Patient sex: M
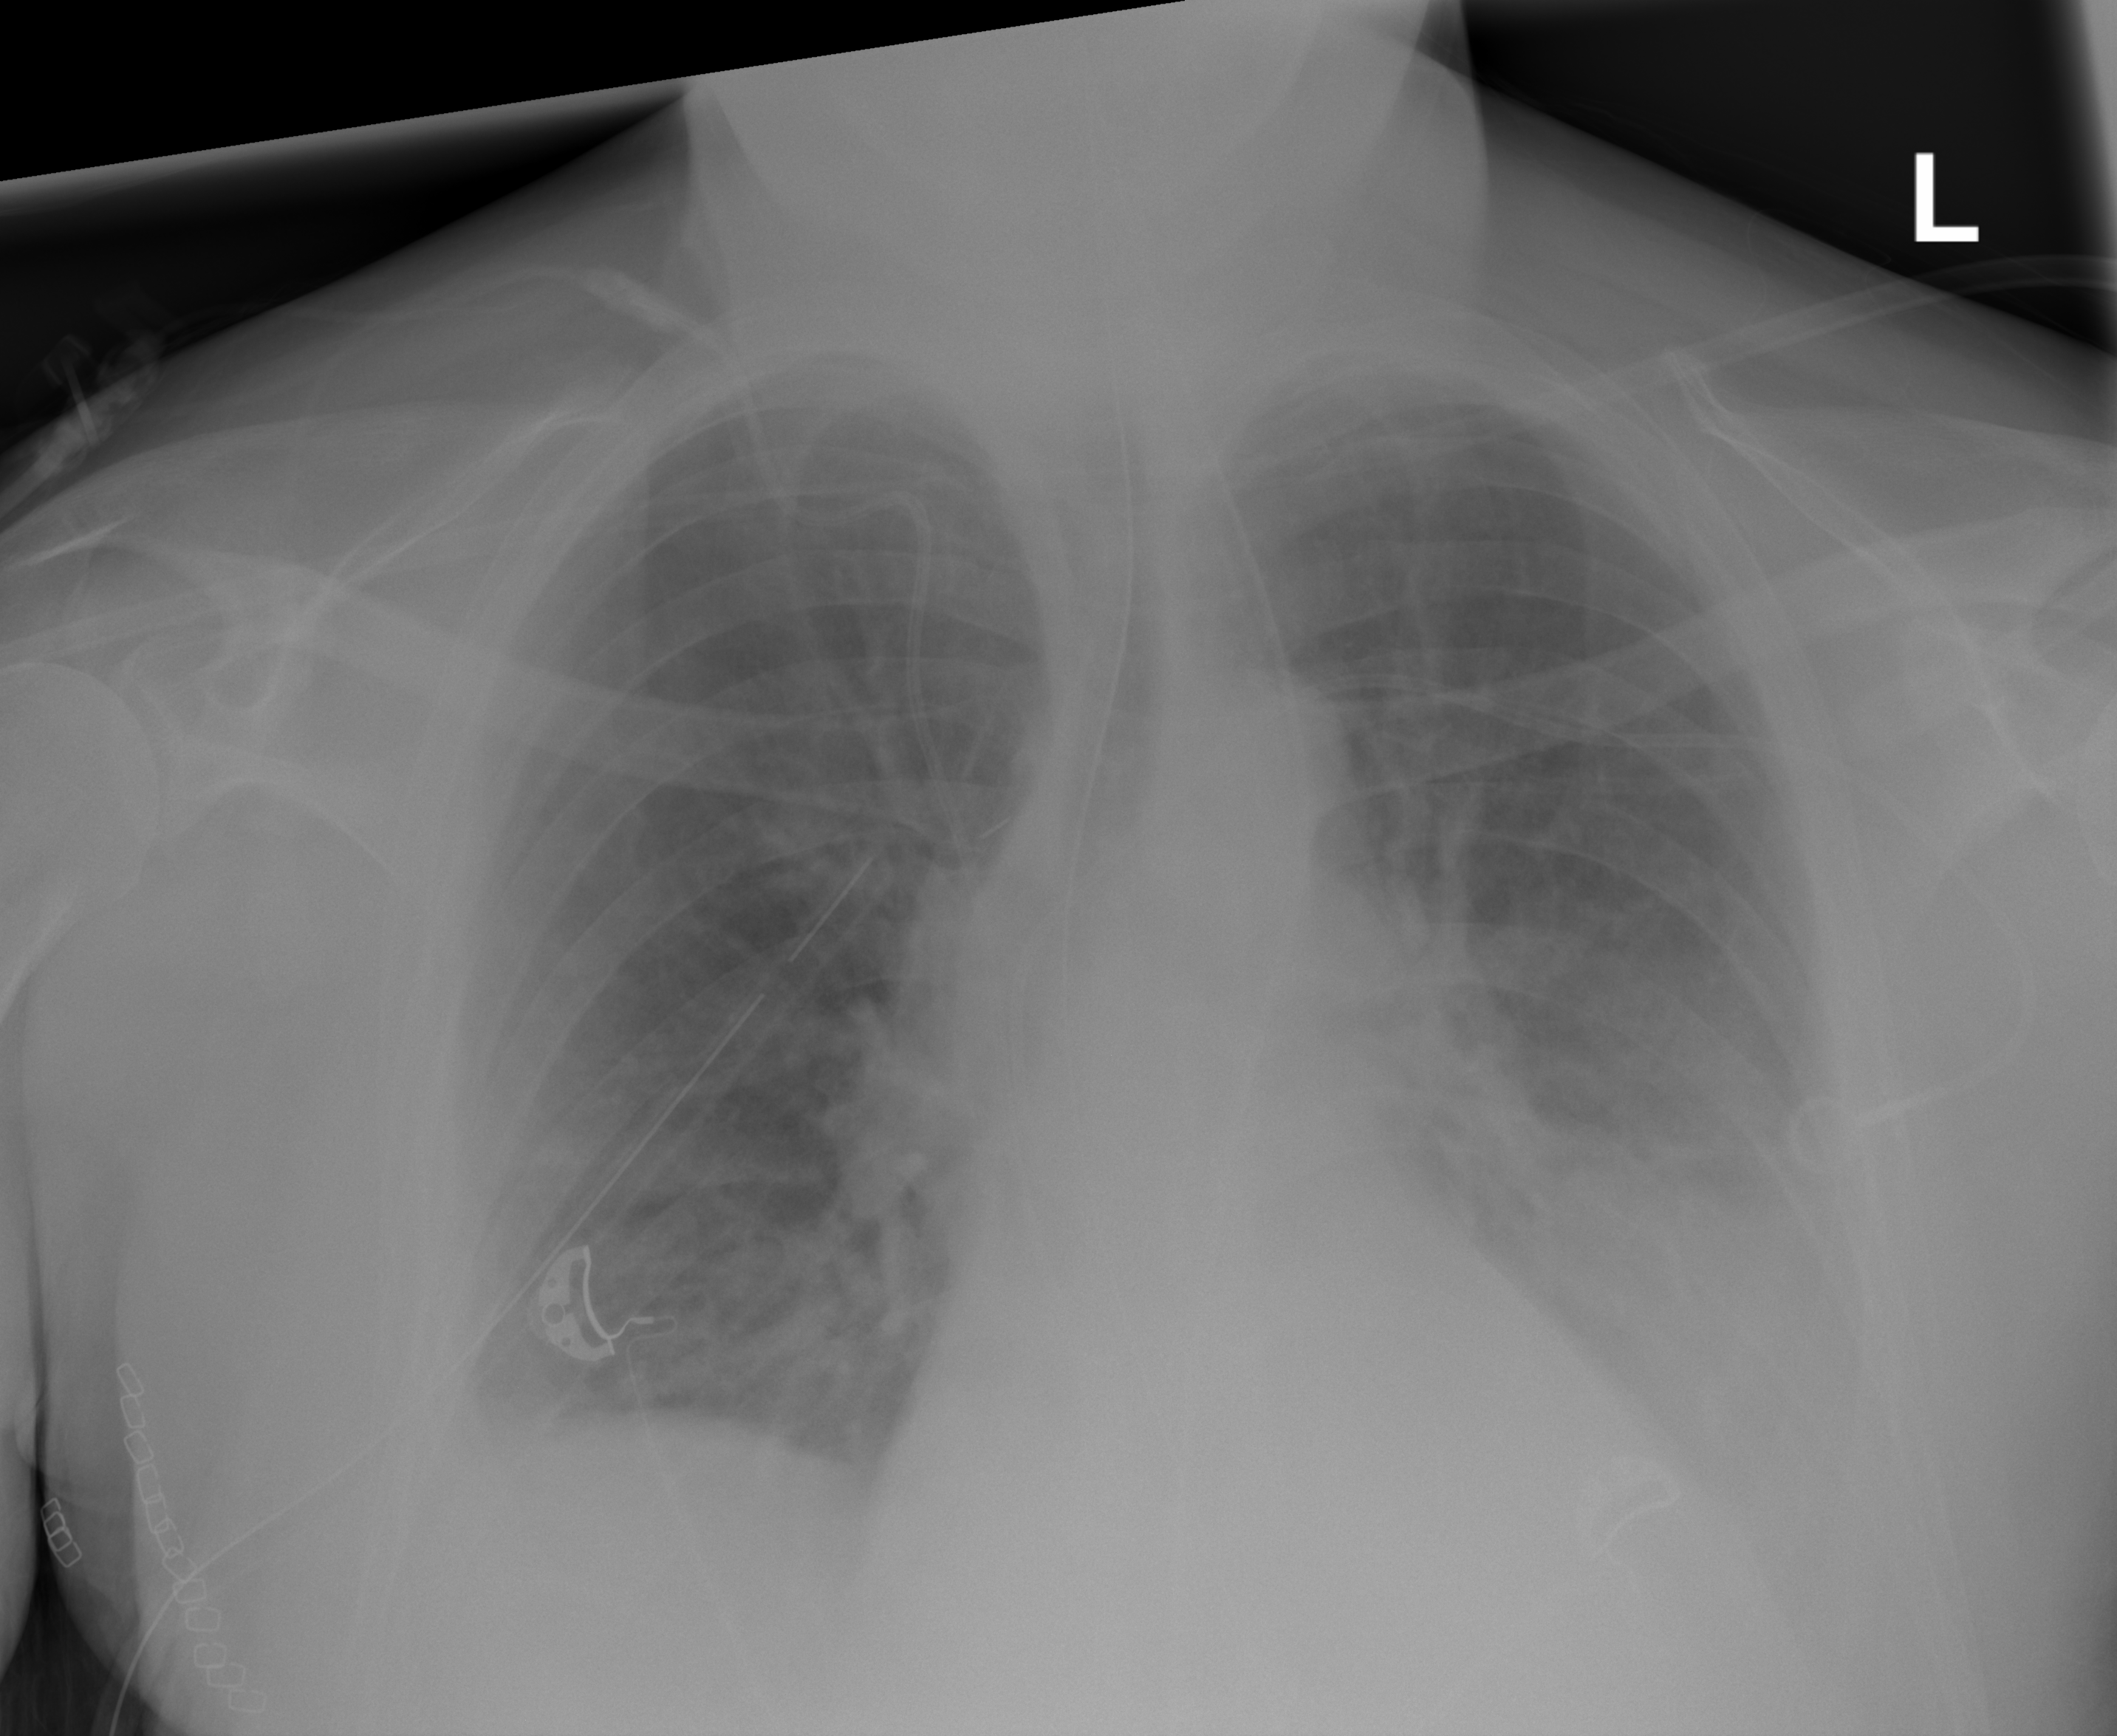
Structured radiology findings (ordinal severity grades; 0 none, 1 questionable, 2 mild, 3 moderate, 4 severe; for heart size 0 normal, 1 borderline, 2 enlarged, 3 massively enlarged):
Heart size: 1
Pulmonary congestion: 0
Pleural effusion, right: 2
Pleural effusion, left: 3
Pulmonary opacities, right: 0
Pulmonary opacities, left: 2
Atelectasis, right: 2
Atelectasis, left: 2